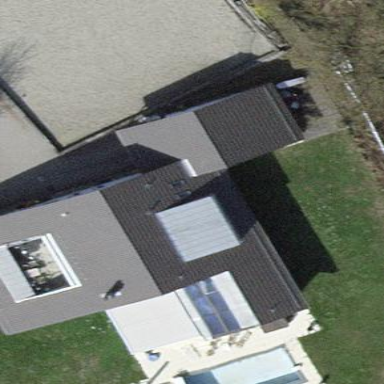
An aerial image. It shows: Building with tile roof.